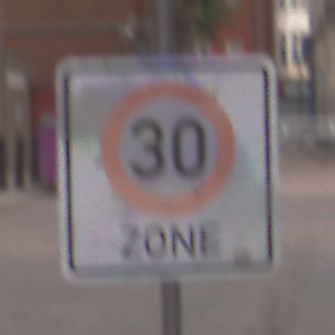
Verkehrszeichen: BeginnZone30
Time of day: MorningAfternoon
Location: Outdoor (Urban)
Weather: Overcast
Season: NotSpecified
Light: Natural